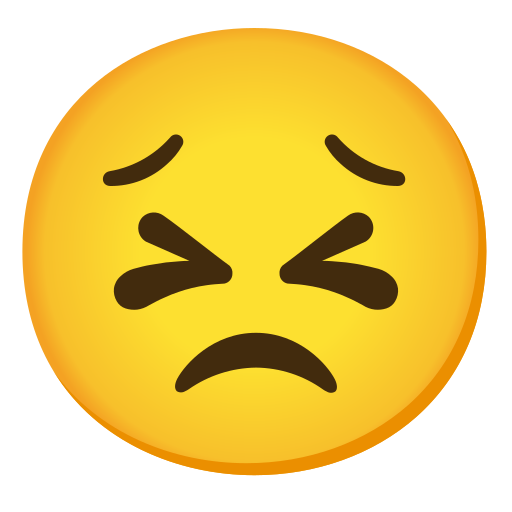
Emoji: 😣